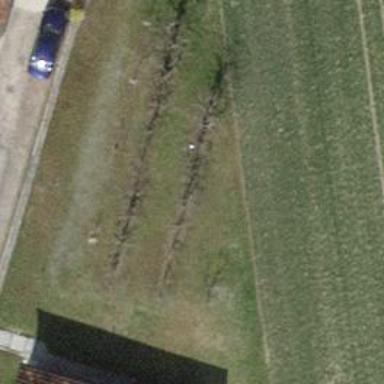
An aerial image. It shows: Single tag "natural: tree."